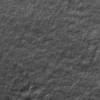
Label: not_dusty